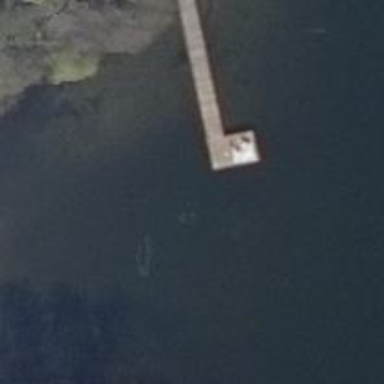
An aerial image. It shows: Man-made pier.